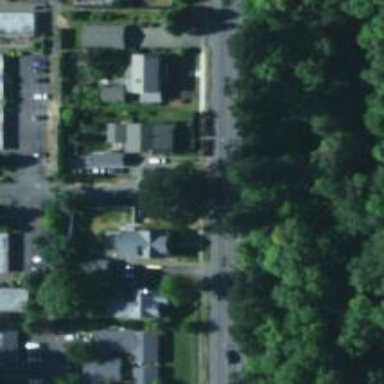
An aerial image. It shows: Secondary road with sidewalk on the left.